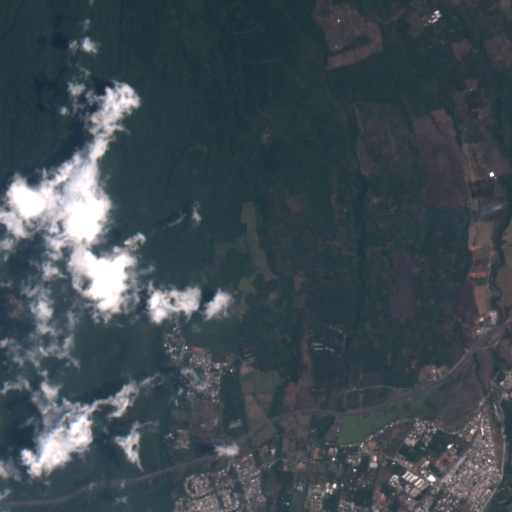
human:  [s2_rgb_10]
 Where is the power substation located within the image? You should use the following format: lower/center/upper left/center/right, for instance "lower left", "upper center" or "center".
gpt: The power substation is located in the lower right of the image.
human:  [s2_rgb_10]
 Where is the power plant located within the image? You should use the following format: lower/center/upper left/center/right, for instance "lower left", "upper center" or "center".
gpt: There is no power plant in the image.